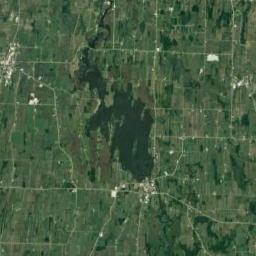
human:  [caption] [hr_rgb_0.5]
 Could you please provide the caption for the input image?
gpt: An irregularly shaped blue lake on the ground with lush green vegetation .

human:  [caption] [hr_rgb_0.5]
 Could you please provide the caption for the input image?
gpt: There are several small lakes in the picture .

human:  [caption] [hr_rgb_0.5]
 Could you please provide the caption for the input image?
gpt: The lake with a border that is not obvious lies in farmland and the water is deep green .

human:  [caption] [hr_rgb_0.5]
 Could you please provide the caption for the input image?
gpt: There are many roads around the lake .

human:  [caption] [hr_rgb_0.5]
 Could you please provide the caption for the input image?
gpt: Thera are many green farmlands around the lakes .